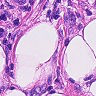
Metastatic tissue present: yes